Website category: university
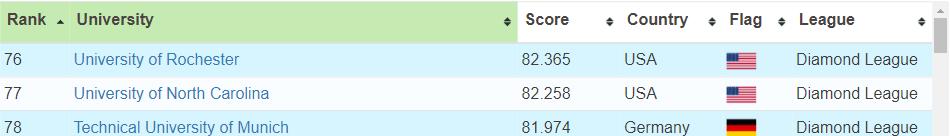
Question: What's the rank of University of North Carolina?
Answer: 77

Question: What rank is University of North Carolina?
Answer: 77

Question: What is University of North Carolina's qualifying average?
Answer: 77

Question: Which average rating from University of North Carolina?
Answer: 77

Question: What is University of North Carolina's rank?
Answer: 77

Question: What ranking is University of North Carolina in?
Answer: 77

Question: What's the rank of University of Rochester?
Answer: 76

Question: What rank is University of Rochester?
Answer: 76

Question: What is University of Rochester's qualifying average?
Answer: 76

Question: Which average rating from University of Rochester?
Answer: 76

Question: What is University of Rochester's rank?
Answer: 76

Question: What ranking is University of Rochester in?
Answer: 76

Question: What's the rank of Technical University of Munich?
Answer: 78

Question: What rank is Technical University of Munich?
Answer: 78

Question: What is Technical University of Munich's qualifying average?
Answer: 78

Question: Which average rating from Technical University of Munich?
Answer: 78

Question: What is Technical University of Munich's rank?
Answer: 78

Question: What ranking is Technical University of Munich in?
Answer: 78

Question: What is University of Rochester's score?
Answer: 82.365

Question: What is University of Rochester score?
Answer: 82.365

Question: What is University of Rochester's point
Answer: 82.365

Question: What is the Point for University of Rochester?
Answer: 82.365

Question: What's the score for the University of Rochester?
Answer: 82.365

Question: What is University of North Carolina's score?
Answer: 82.258

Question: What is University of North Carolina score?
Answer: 82.258

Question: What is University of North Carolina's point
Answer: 82.258

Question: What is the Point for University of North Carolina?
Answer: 82.258

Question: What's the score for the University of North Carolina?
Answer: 82.258

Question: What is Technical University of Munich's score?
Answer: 81.974

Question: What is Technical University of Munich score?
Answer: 81.974

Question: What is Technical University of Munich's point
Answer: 81.974

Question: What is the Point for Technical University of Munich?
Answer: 81.974

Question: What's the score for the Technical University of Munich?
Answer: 81.974

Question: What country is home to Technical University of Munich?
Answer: Germany

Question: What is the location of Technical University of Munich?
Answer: Germany

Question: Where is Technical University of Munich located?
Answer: Germany

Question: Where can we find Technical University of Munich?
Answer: Germany

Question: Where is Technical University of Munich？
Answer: Germany

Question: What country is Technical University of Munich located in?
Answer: Germany

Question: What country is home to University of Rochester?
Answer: USA

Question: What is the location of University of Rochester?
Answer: USA

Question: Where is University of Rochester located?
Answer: USA

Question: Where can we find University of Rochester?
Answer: USA

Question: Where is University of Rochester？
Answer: USA

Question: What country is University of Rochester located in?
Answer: USA

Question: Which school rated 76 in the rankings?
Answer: University of Rochester

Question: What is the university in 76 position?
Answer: University of Rochester

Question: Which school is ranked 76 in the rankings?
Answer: University of Rochester

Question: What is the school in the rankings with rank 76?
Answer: University of Rochester

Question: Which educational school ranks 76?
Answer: University of Rochester

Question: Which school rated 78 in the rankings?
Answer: Technical University of Munich

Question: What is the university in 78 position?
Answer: Technical University of Munich

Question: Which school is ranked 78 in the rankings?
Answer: Technical University of Munich

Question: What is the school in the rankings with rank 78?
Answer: Technical University of Munich

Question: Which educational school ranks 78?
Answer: Technical University of Munich

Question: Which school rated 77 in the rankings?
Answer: University of North Carolina

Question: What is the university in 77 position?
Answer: University of North Carolina

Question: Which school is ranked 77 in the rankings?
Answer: University of North Carolina

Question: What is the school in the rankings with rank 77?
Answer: University of North Carolina

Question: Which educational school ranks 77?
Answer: University of North Carolina

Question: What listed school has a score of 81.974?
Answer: Technical University of Munich

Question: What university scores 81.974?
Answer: Technical University of Munich

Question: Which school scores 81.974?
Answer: Technical University of Munich

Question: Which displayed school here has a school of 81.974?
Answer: Technical University of Munich